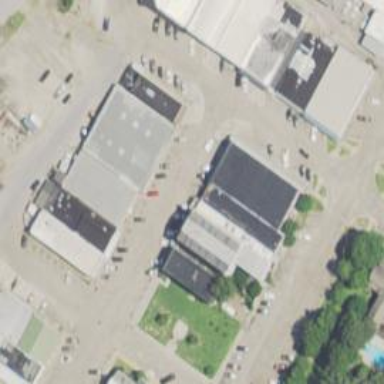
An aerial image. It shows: Street side parking area.